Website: lowes
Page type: customer-info-address
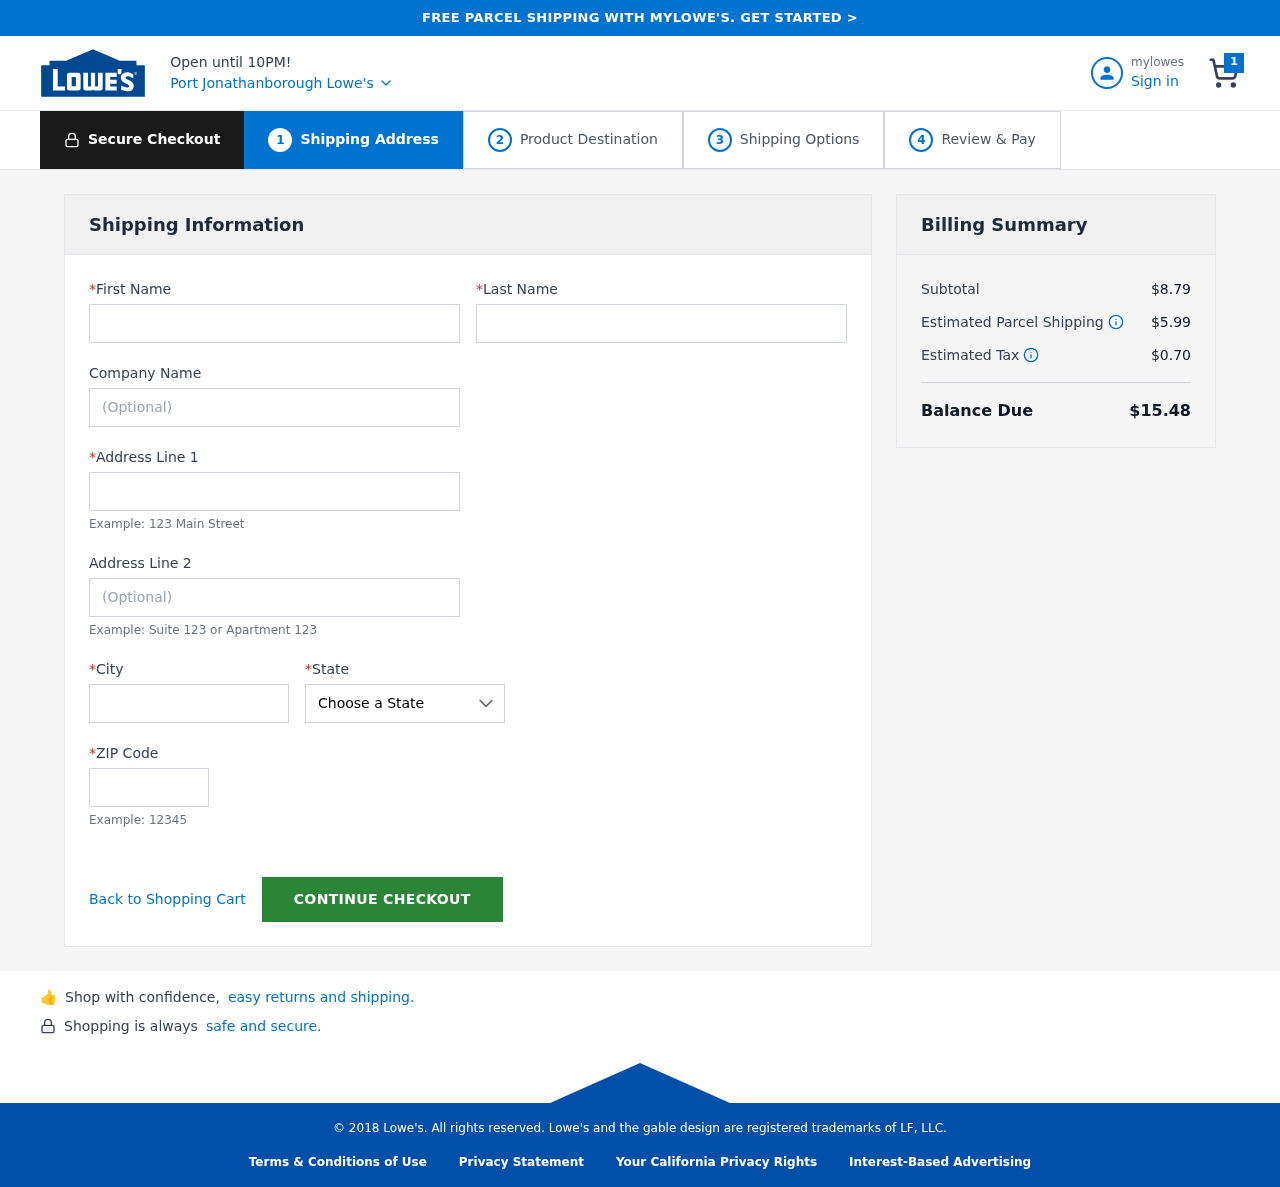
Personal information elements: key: PII_CITY
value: Port Jonathanborough
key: PII_COMPANY
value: Booker, Perez and Stafford
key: PII_FIRSTNAME
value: Cameron
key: PII_LASTNAME
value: Ellis
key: PII_POSTCODE
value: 37400
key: PII_STATE
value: Alabama
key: PII_STREET
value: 317 Jennifer Way
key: PII_STREET2
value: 5885 Ian Canyon Apt. 526
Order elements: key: ORDER_NUM_ITEMS
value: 1
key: ORDER_SUBTOTAL
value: $8.79
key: ORDER_SHIPPING_COST
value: $5.99
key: ORDER_TAX
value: $0.70
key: ORDER_TOTAL
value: $15.48